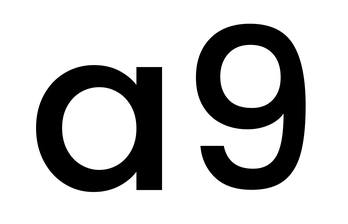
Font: Poppins-Medium